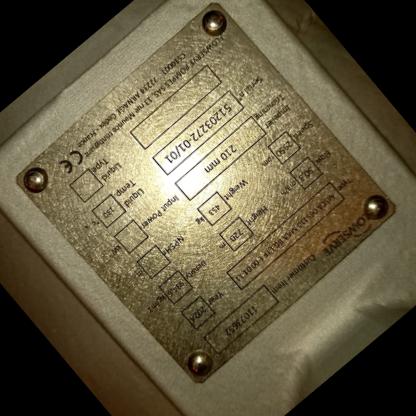
Klasa: tabliczka-znamionowa